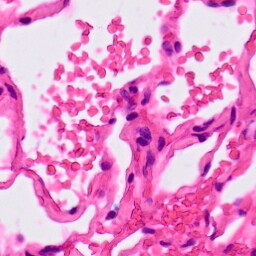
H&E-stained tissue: Lung